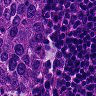
Metastatic tissue present: yes